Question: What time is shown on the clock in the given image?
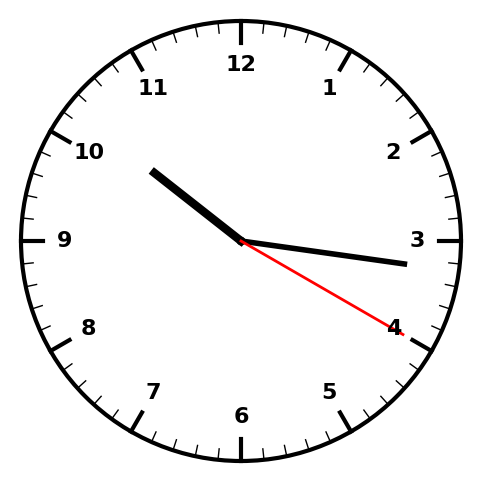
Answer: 10:16:20